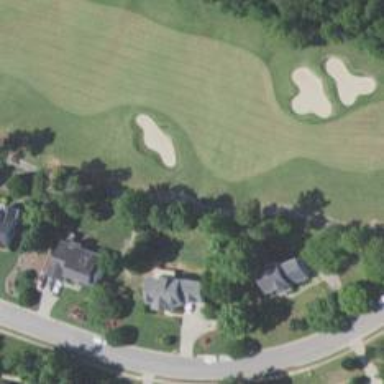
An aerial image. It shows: Golf hole.